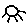
Label: sun